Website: crate-barrel
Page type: billing-address
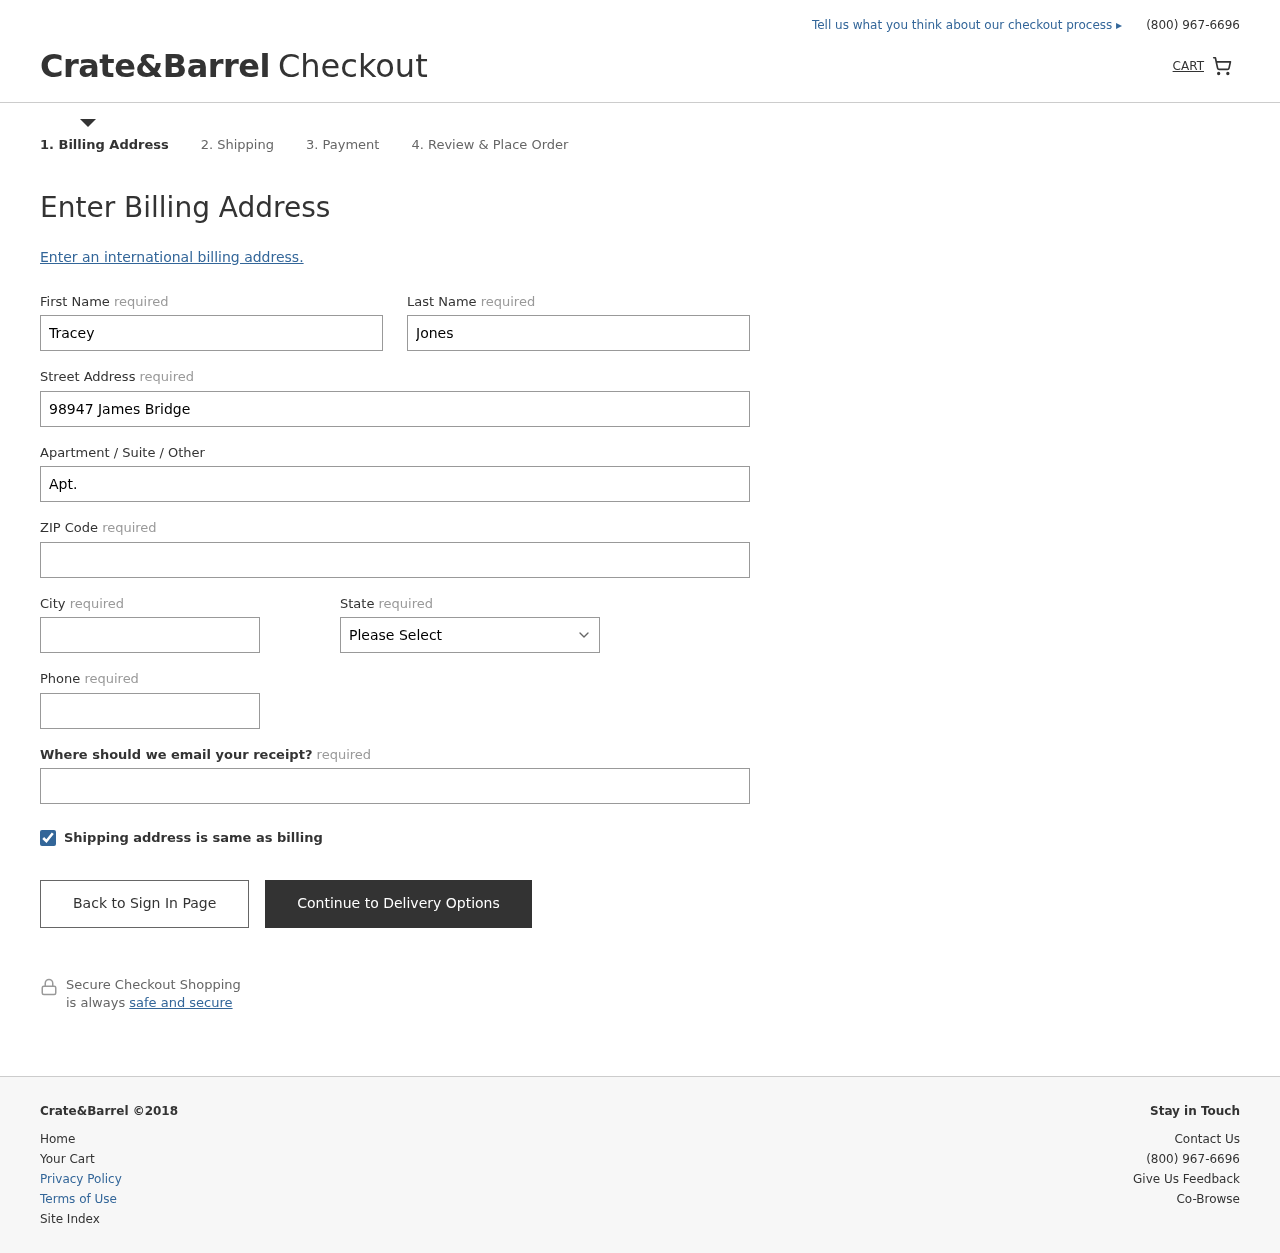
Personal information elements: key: PII_STATE
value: Colorado
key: PII_FIRSTNAME
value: Tracey
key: PII_LASTNAME
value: Jones
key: PII_STREET
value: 98947 James Bridge
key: PII_STREET2
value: Apt. 680
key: PII_POSTCODE
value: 30975
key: PII_CITY
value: Brownton
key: PII_PHONE
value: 9022200789
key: PII_EMAIL
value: tracey_jones@yahoo.com